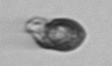
Label: Katodinium_or_Torodinium